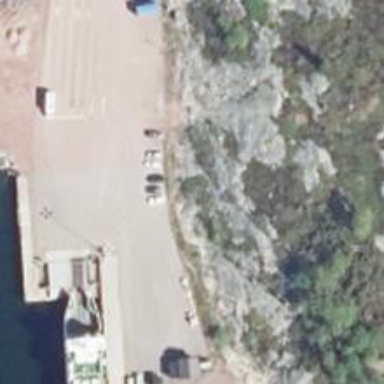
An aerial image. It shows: Ferry terminal.